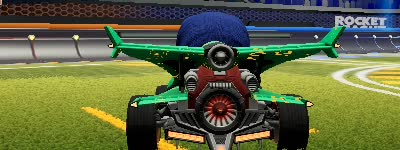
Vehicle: aftershock